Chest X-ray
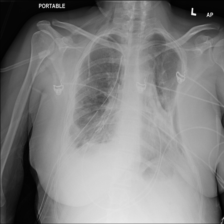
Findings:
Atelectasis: negative
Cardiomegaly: negative
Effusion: negative
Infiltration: negative
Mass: negative
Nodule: negative
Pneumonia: negative
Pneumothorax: negative
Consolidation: negative
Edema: negative
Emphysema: negative
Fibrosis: negative
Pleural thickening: negative
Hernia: negative